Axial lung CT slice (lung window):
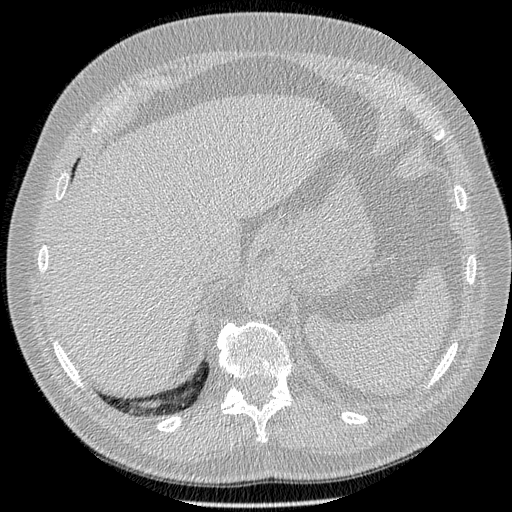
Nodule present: no